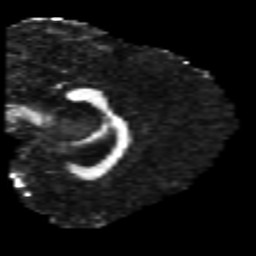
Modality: FA
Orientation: sagittal
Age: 32
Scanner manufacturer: philips
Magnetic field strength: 3 T
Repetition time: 8.6 s
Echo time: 0.127 s